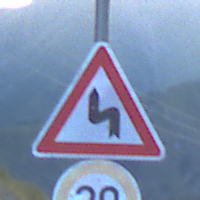
Verkehrszeichen: DoppelkurveZunaechstLinks
Zusatzzeichen unten: Geschwindigkeit30
Umgebung: Outdoor, RoadRail
Tageszeit: SunriseSunset
Wetter: Clear
Licht: Natural
Jahreszeit: NotSpecified
Kontrast: LowContrast